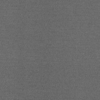
Label: dusty